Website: lowes
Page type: stored-credit-cards
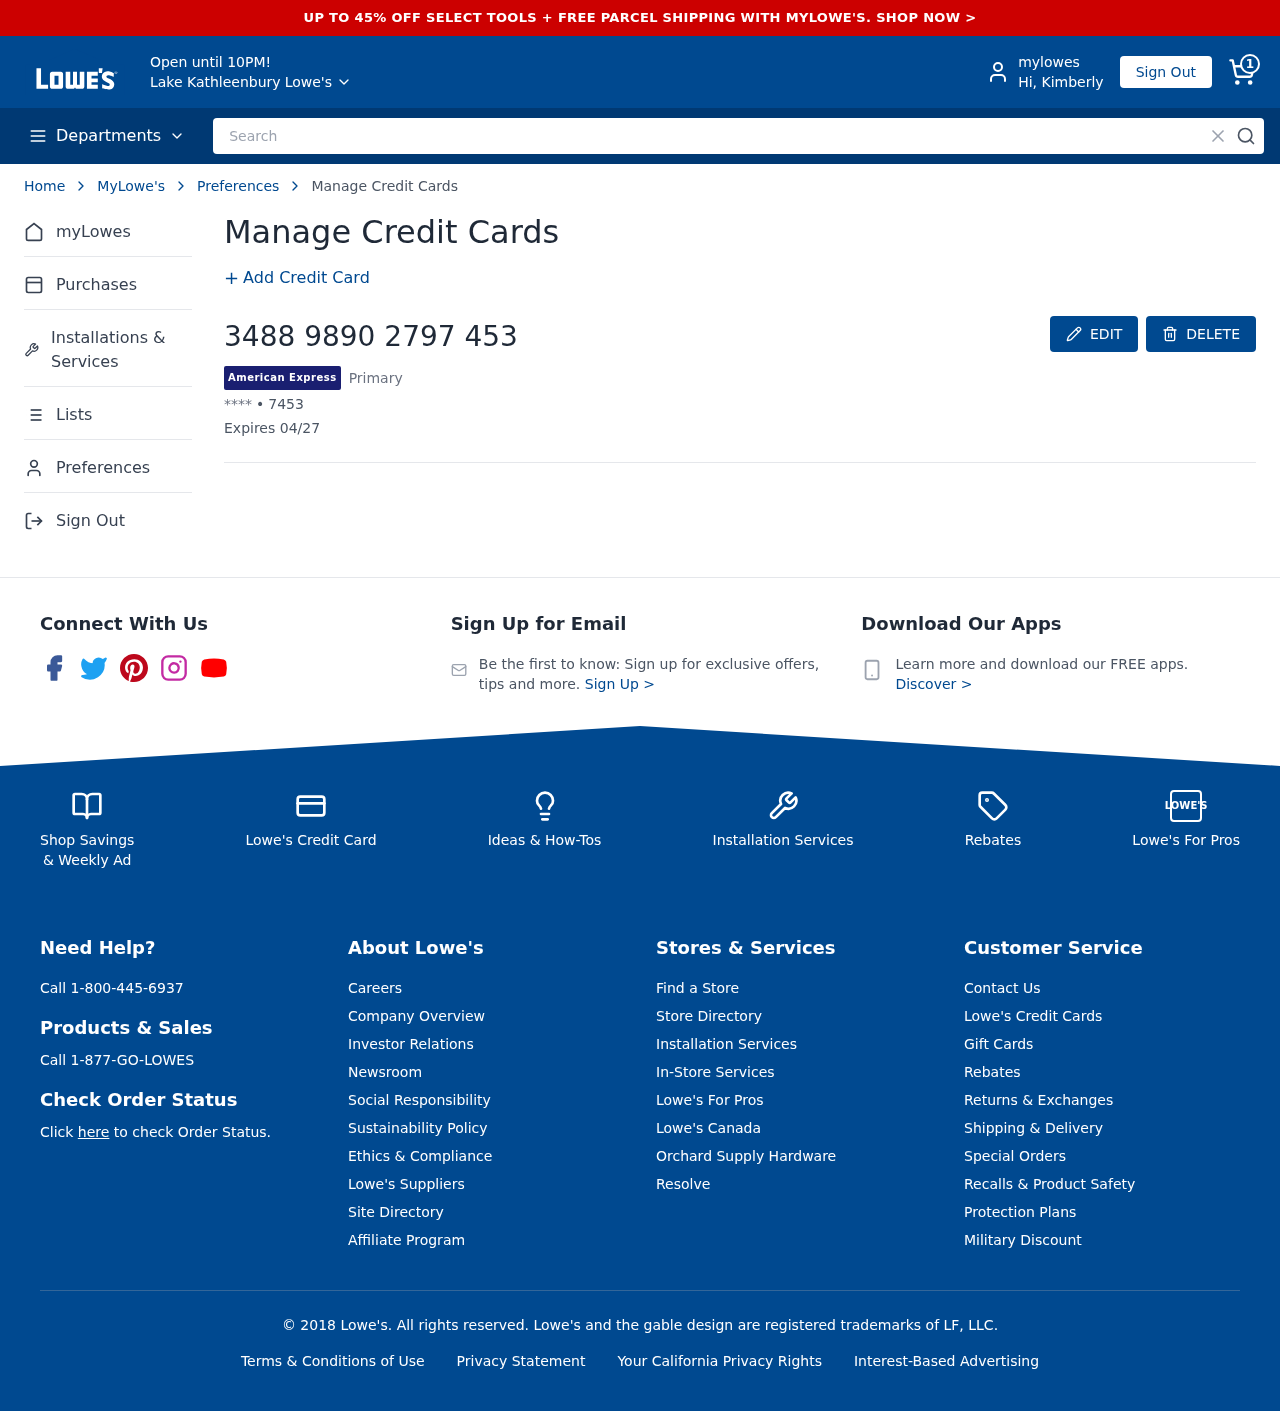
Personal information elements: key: PII_CARD_EXPIRY
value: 04/27
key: PII_CARD_LAST4
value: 7453
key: PII_CARD_NUMBER
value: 3488 9890 2797 453
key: PII_CARD_TYPE
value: American Express
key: PII_CITY
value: Lake Kathleenbury
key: PII_FIRSTNAME
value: Kimberly
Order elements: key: ORDER_NUM_ITEMS
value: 1
Search elements: key: HEADER_SEARCH
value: Search